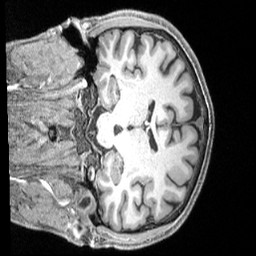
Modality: T1w
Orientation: coronal
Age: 40
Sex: male
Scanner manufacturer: siemens
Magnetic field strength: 3 T
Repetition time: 2.4 s
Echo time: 0.00228 s